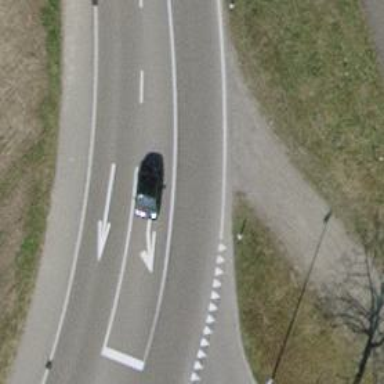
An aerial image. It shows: Secondary road with asphalt surface.